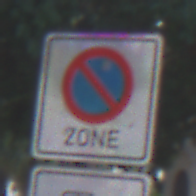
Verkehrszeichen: BeginnEingeschraenktesHalteverbotZone
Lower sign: HinweisDurchSinnbild15
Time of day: MorningAfternoon
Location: Outdoor (Suburban)
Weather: PartlyCloudy
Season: NotSpecified
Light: Natural